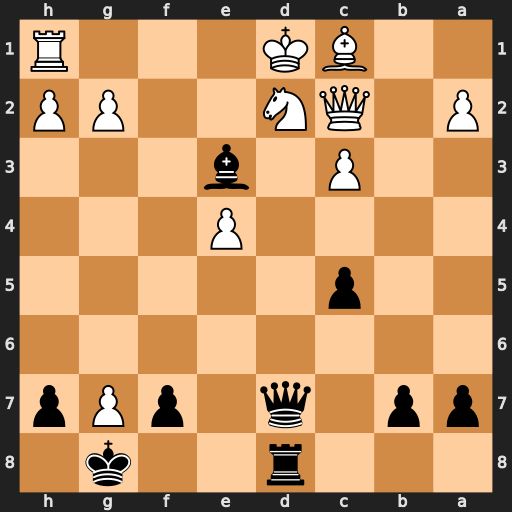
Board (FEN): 3r2k1/pp1q1pPp/8/2p5/4P3/2P1b3/P1QN2PP/2BK3R
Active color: b
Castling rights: -
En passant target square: -
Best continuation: Qg4+ Ke1 Qxg2 Rf1 Bg5 Rf2 Bh4 Nf1 Bxf2+